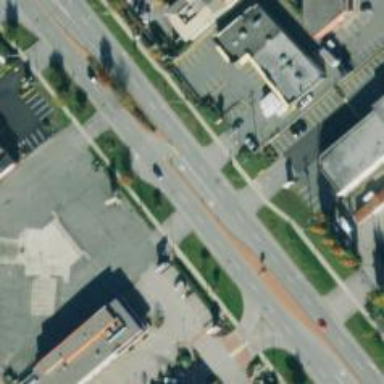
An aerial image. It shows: Asphalt road with primary link designation.